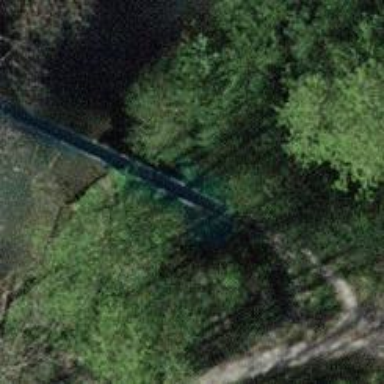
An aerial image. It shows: Path leading to bridge.